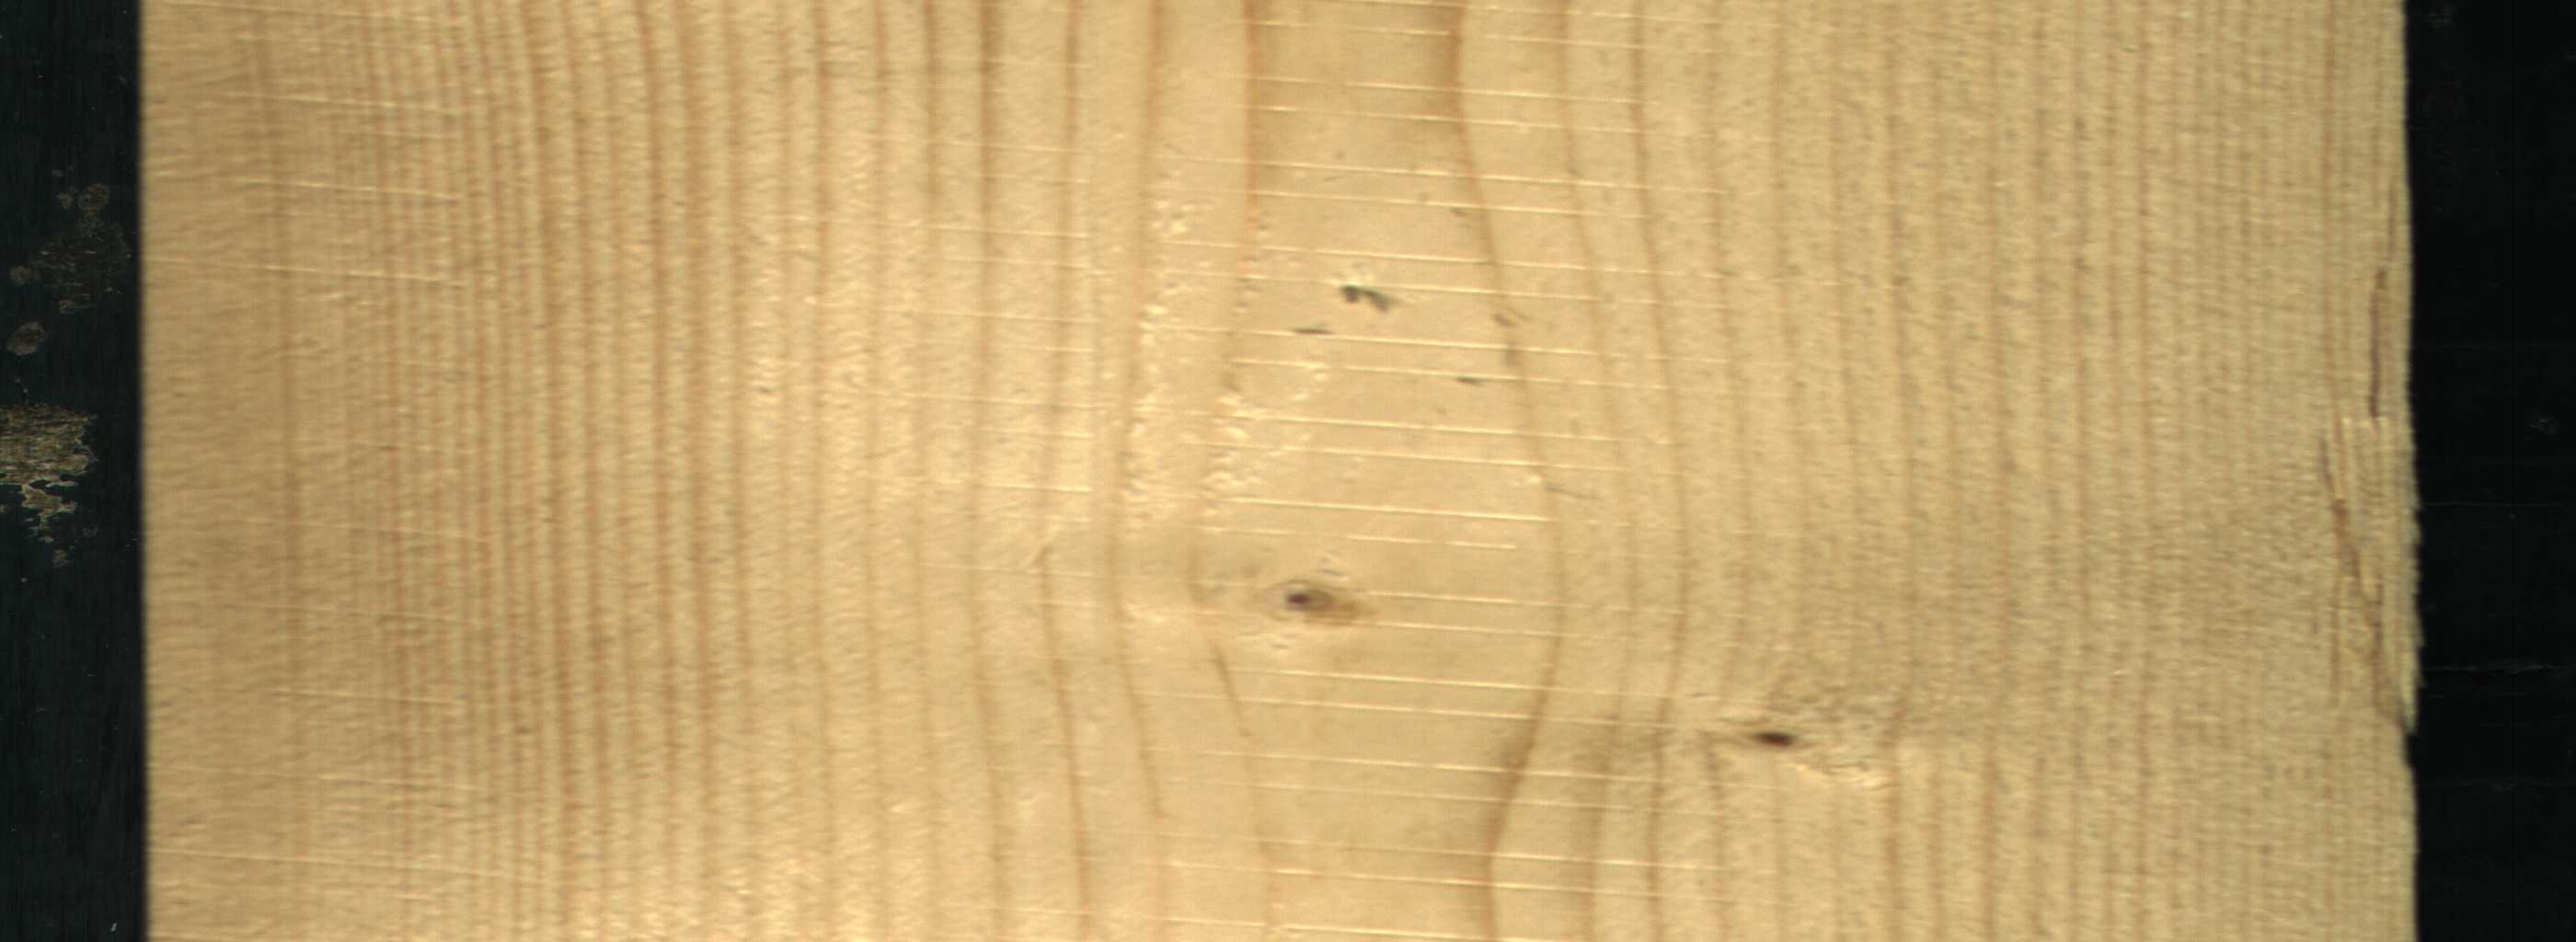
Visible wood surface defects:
Live_Knot
Live_Knot